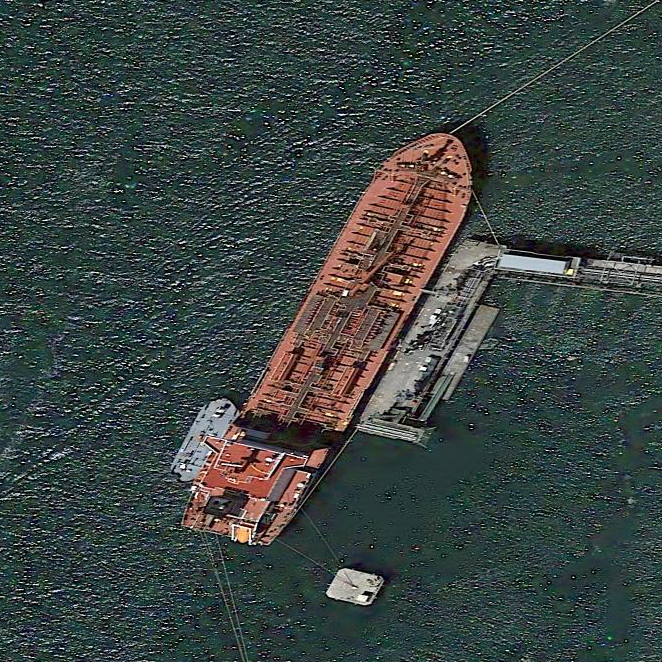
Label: civil